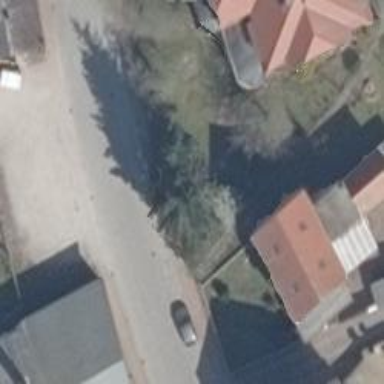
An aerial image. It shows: Residential road with sidewalks on both sides.